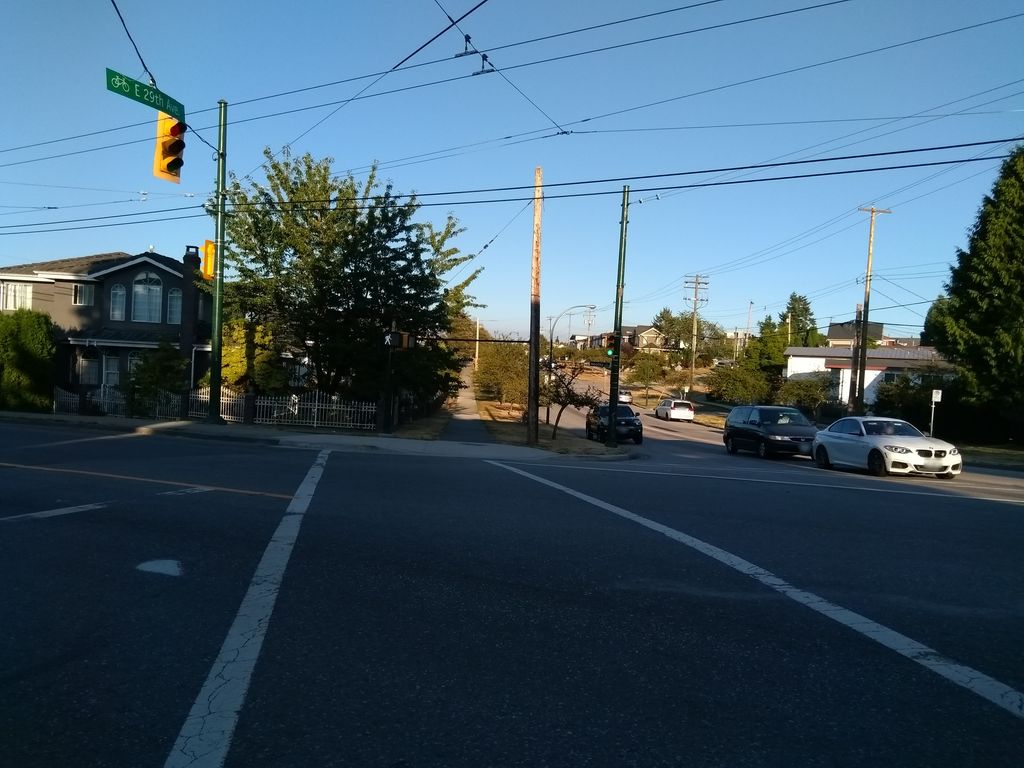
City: vancouver